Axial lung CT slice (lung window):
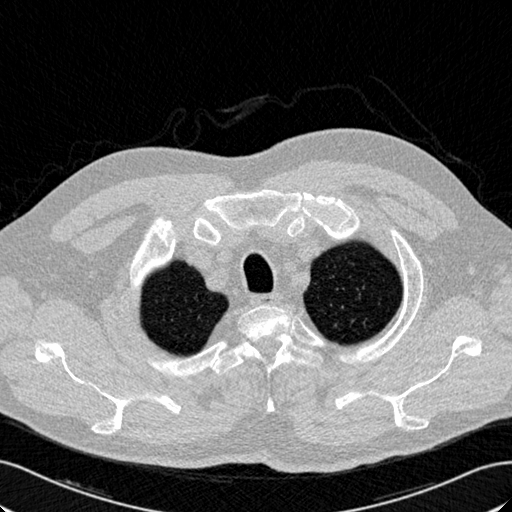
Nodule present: no